Field crop: maize
Growth stage: 2
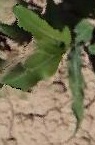
Species: maize